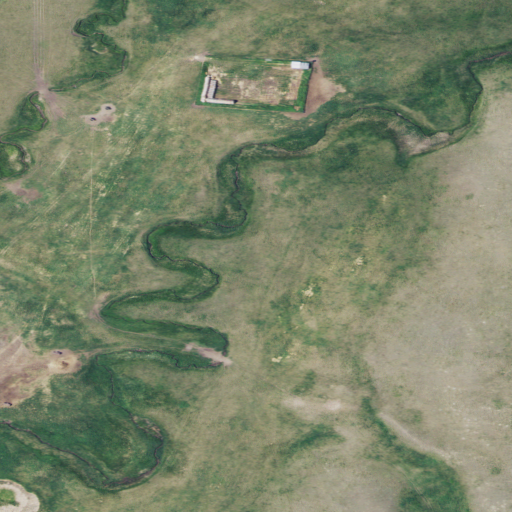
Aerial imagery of valley in Montana named Martin Coulee containing grassland, pasture, shrub, cultivated crops, and herbaceous wetlands